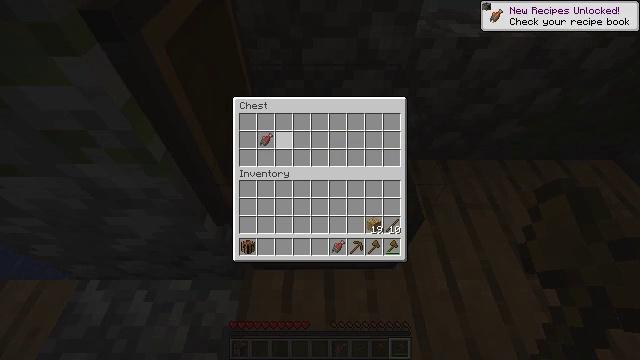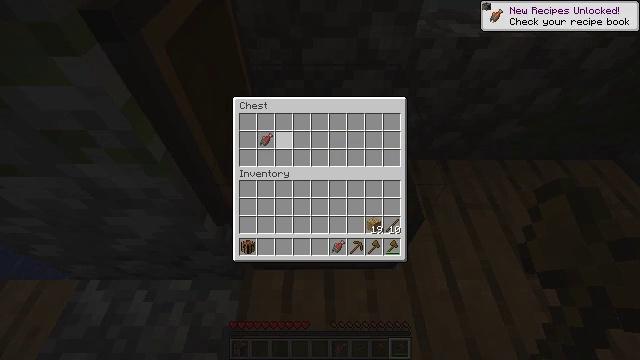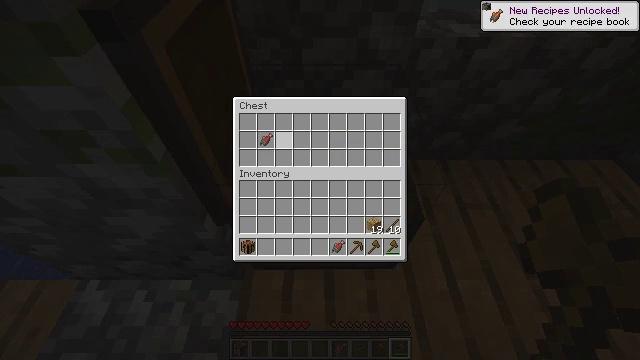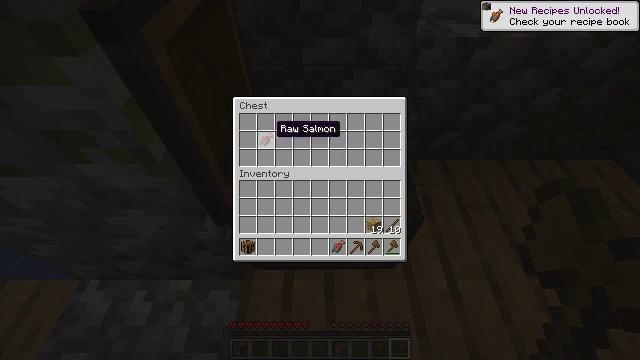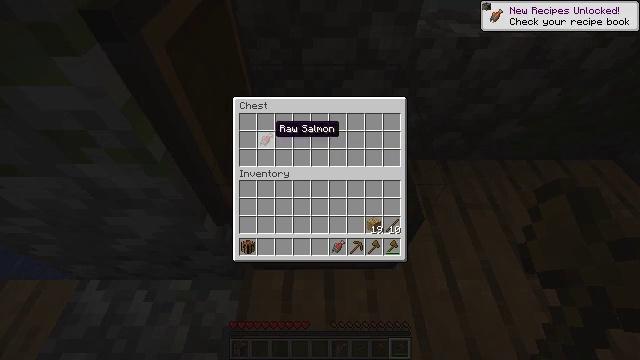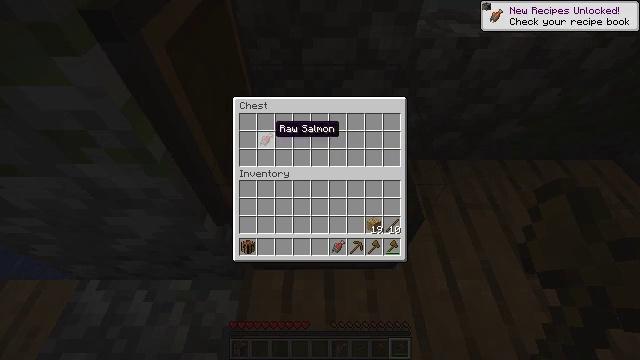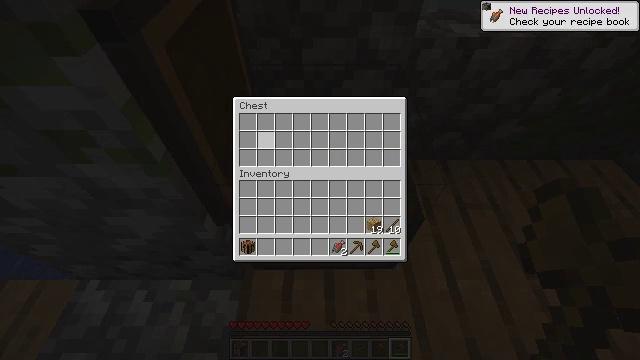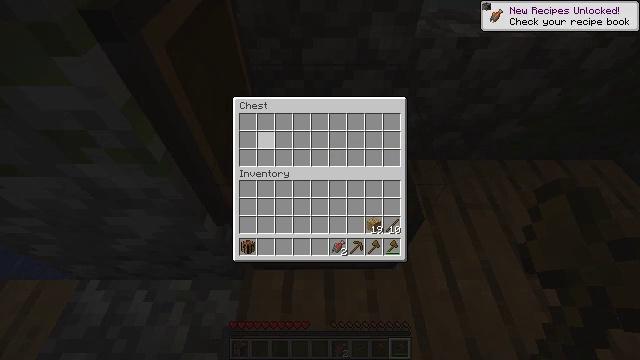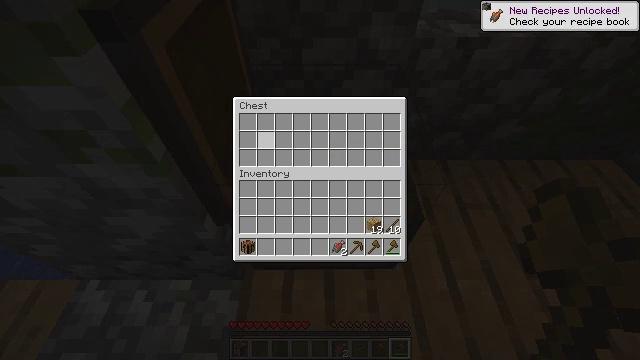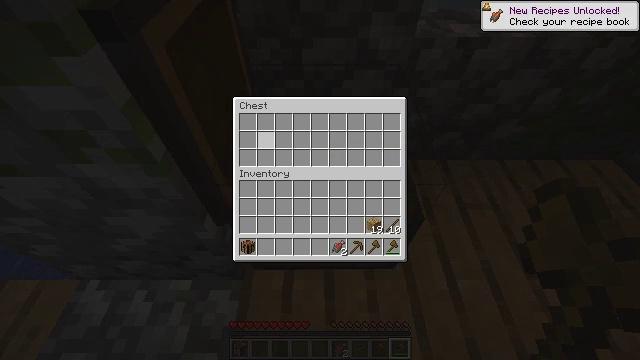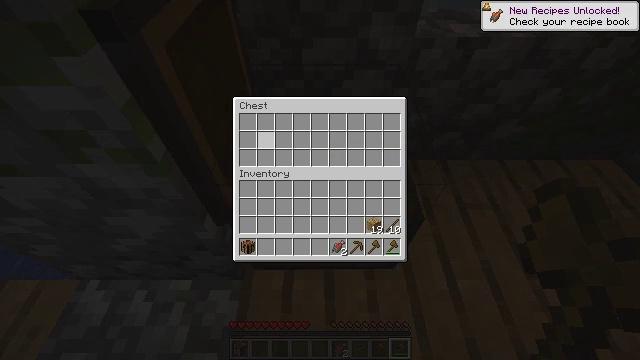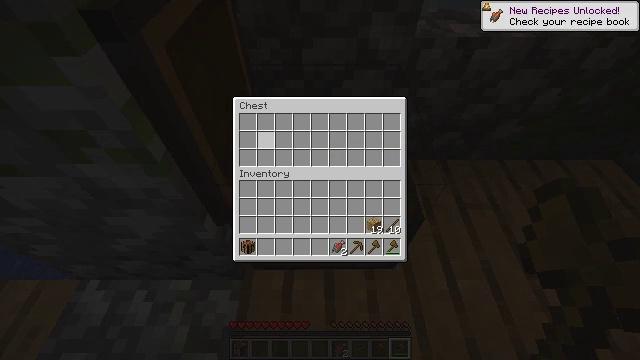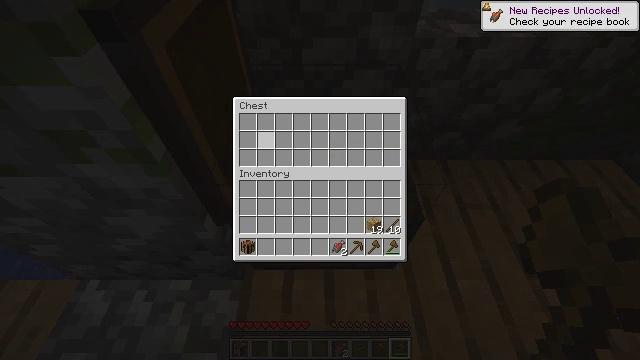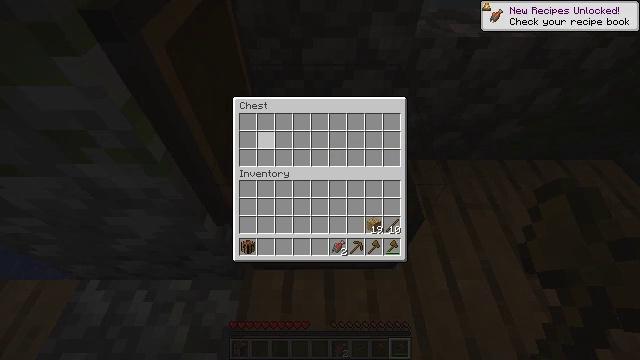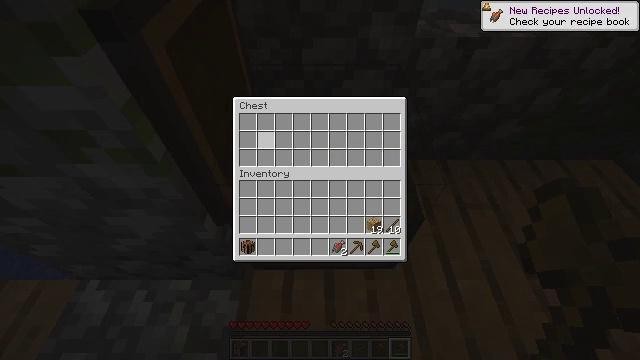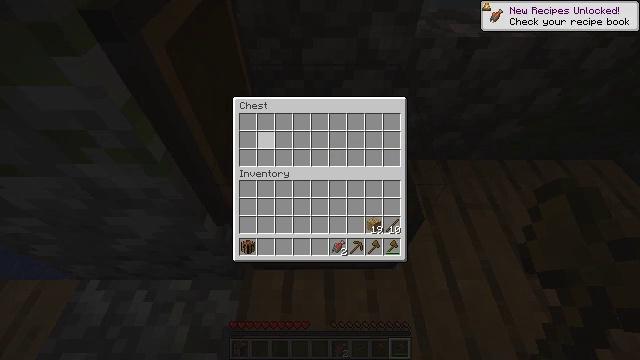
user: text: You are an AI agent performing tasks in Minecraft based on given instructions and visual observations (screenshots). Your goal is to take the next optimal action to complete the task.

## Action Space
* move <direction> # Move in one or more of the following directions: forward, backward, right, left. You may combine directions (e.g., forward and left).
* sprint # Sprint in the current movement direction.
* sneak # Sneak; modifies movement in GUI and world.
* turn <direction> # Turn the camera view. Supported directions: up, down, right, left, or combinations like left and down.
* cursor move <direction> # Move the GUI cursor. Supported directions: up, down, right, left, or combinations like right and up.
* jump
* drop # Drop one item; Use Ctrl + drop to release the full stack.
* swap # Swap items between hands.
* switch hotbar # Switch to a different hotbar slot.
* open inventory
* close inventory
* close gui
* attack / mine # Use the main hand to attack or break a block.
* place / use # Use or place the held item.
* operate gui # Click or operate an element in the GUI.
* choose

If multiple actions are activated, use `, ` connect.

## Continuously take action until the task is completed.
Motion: motion action
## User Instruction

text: Remove the grass path from the ground.
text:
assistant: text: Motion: sneak
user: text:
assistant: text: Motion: sneak
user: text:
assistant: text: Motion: sneak
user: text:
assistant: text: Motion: sneak
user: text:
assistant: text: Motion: sneak
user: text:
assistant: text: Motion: sneak, operate gui
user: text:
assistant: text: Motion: sneak, operate gui
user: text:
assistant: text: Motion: sneak, operate gui
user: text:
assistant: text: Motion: sneak
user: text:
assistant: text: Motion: sneak
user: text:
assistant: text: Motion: sneak
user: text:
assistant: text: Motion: sneak
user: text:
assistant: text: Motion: sneak
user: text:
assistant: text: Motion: sneak
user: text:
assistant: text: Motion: sneak
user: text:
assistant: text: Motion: sneak
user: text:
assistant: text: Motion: no_op
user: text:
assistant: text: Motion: no_op
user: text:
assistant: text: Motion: no_op
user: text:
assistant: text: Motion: no_op
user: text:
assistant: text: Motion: no_op
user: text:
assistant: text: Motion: no_op
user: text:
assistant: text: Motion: no_op
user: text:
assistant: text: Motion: no_op
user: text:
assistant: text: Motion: cursor move right and down
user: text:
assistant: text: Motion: cursor move right and down
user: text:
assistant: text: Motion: cursor move right and down
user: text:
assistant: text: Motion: cursor move down
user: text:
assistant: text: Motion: no_op
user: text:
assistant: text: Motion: cursor move left and down